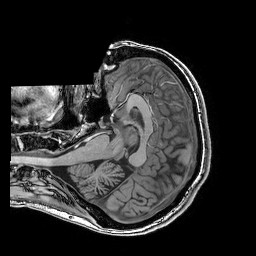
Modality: T1w
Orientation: axial
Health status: healthy
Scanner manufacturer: philips
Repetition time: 0.007629 s
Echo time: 0.00353 s